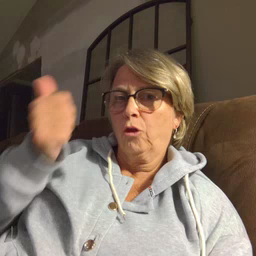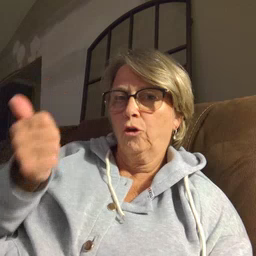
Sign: another